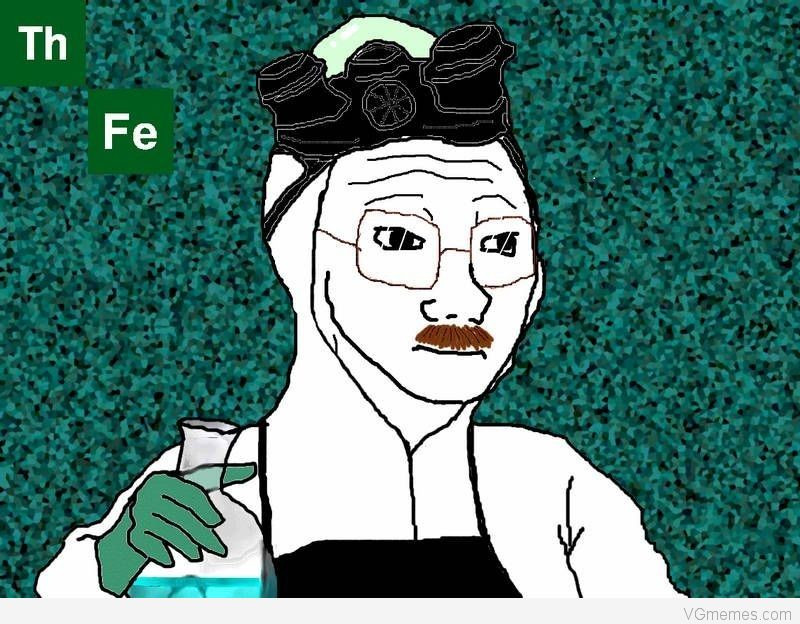
Label: 5_Wojak_with_Background